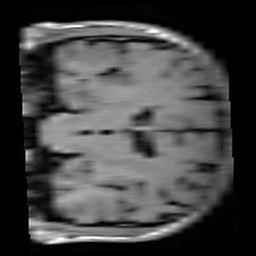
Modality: T1w
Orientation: coronal
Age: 26
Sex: male
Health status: healthy
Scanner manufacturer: siemens
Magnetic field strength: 3 T
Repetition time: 4.1 s
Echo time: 0.0085 s